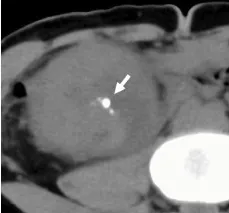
CT revealed the mass in the right kidney with a right renal vein thrombosis (black arrows). At non-enhanced CT (A, B), the mass was slightly hyperattenuating compared with the adjacent cortex with calcifications on the caudal side of the mass (white arrow).
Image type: radiology (ct)